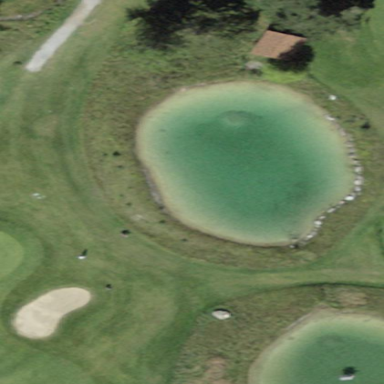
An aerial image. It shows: Water hazard on golf course. The hazard is natural water feature.